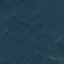
Label: Forest